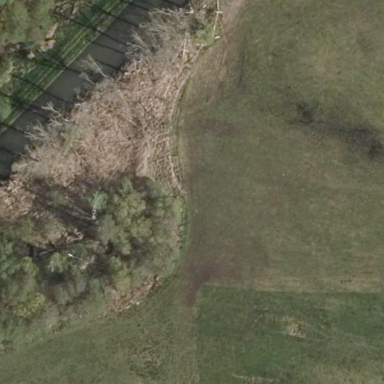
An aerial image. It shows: Reedbed in wetland area.